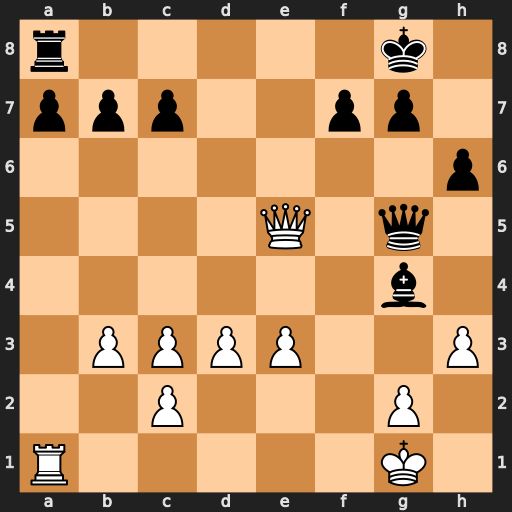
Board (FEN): r5k1/ppp2pp1/7p/4Q1q1/6b1/1PPPP2P/2P3P1/R5K1
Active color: w
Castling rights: -
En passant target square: -
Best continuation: Qxg5 hxg5 hxg4